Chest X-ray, PA view. Patient: 52 years old, sex M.
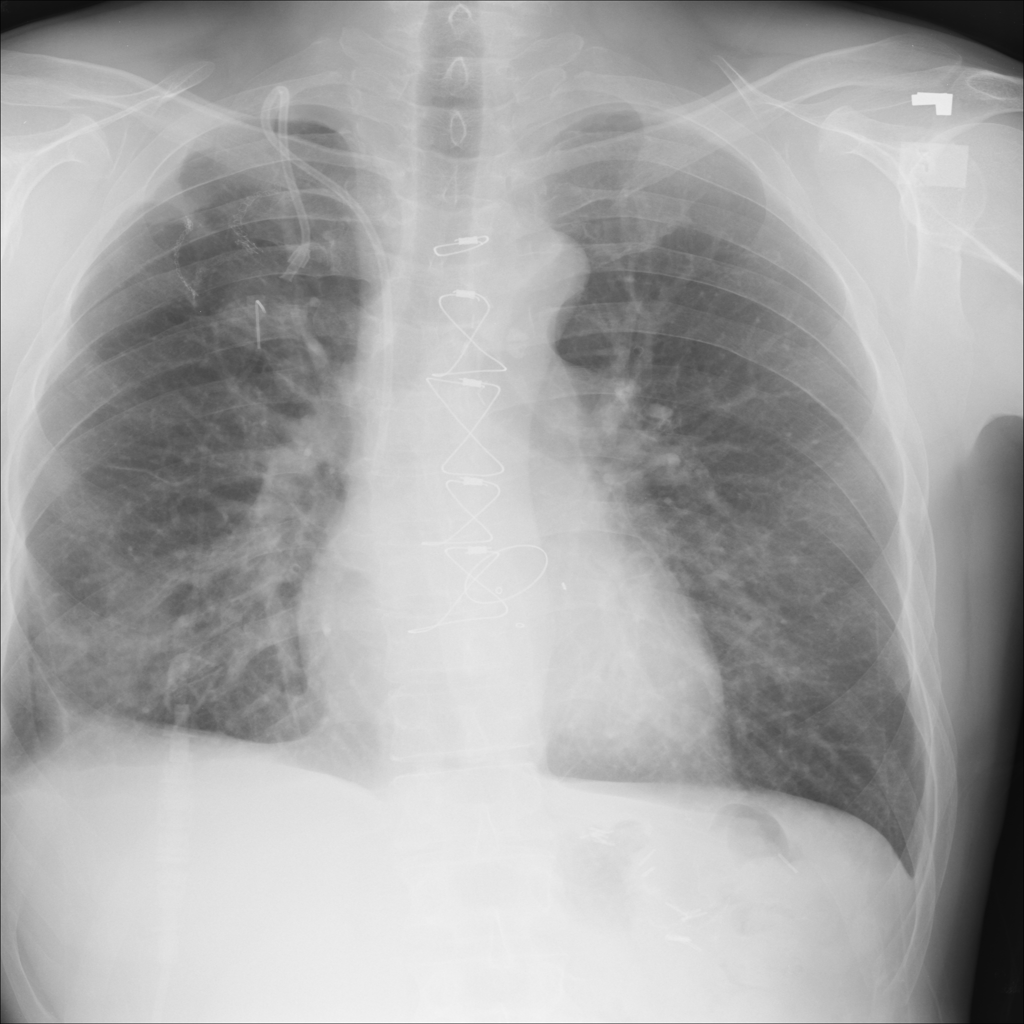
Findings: Effusion